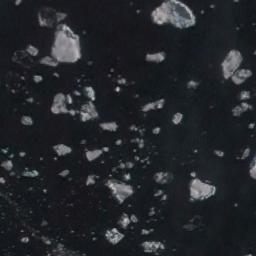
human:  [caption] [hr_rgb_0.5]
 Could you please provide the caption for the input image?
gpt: There are sea ice of different shapes and sizes .

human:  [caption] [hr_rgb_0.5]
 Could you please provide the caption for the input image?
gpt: A group of sparse ice cubes floating on the blue sea .

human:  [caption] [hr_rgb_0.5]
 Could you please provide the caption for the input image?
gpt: A lot of sea ice of different sizes floats in the deep blue sea .

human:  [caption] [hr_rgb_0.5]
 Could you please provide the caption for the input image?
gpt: There are many ice on the deep green sea .

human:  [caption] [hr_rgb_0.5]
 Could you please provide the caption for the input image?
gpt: There are many pieces of sea ice .